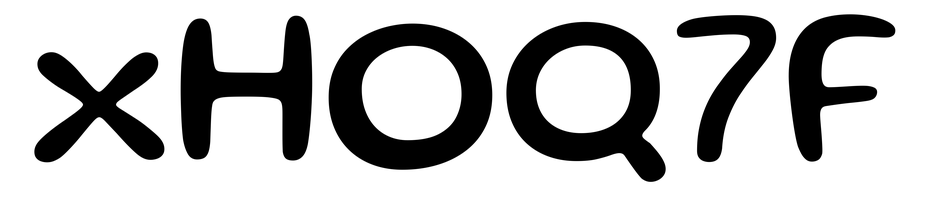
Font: Gluten_Regular